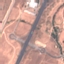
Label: Highway